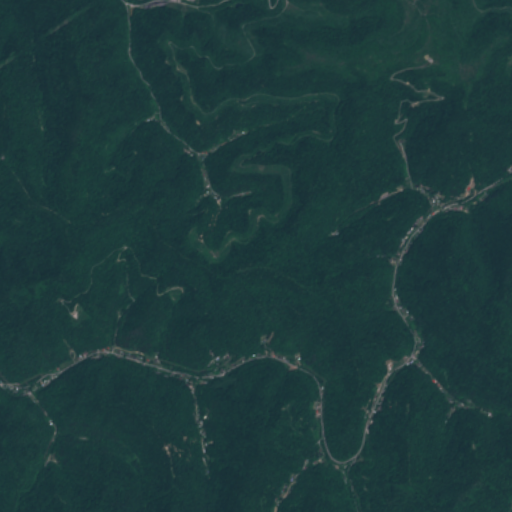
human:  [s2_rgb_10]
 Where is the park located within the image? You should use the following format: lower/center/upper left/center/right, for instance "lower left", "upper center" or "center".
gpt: The park is located in the lower right of the image.
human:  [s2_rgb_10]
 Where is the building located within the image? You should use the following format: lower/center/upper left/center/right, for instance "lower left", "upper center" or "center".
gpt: There is no building in the image.